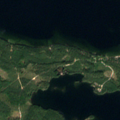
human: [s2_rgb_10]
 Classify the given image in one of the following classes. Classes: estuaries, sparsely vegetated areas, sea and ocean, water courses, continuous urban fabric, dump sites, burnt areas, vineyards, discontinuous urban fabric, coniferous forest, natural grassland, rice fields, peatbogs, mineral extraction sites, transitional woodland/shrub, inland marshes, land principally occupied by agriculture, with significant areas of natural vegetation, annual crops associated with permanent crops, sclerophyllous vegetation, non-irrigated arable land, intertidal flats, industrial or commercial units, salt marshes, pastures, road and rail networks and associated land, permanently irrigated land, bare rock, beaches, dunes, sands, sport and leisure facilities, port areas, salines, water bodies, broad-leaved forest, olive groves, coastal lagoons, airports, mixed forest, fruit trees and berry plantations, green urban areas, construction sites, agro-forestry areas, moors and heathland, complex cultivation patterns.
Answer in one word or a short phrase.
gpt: coniferous forest, water bodies